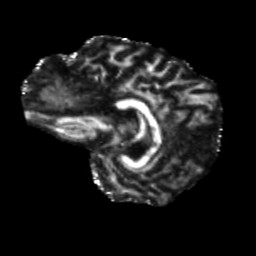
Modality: FA
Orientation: sagittal
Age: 62
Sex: female
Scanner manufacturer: siemens
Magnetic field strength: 3 T
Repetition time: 5.25 s
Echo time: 0.08 s